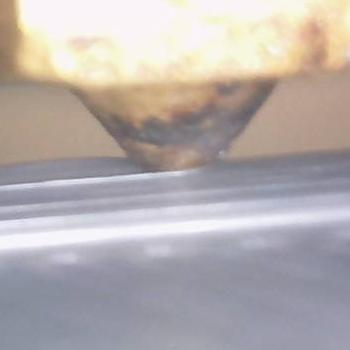
Flow rate: 212%